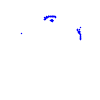
Particle: kaon